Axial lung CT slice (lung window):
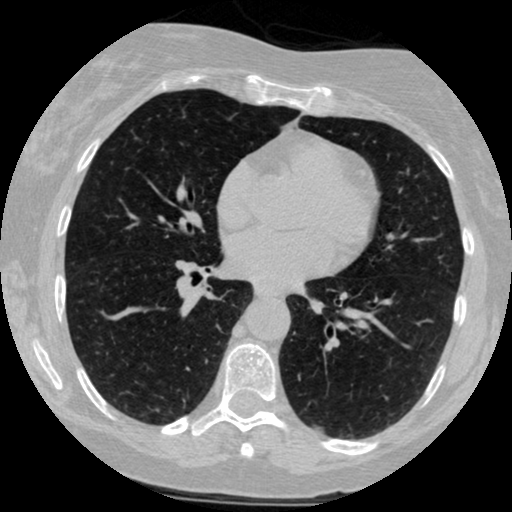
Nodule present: no